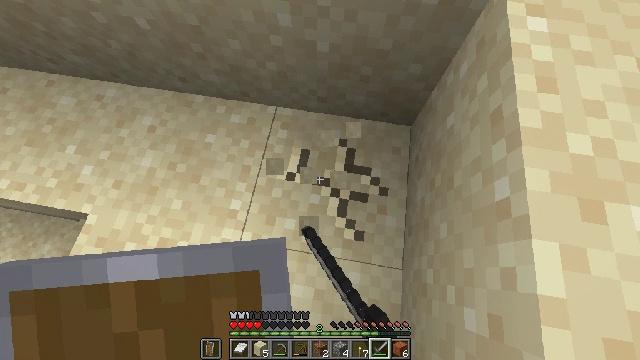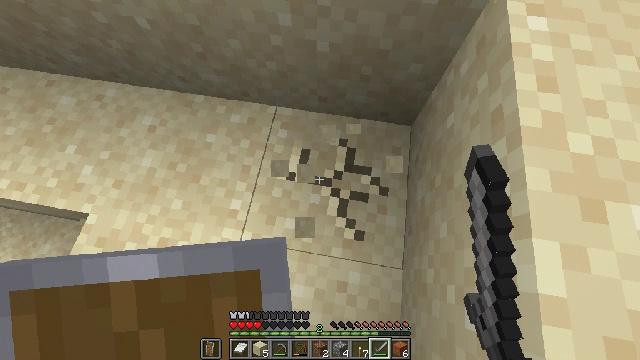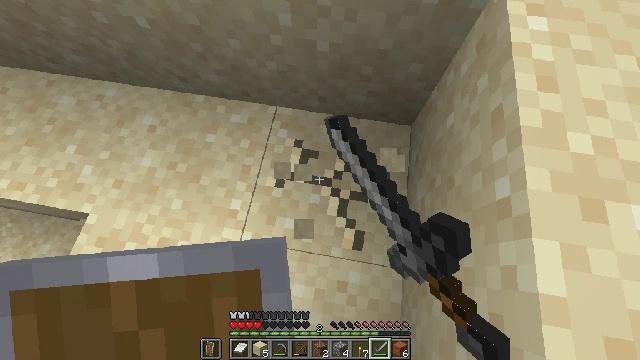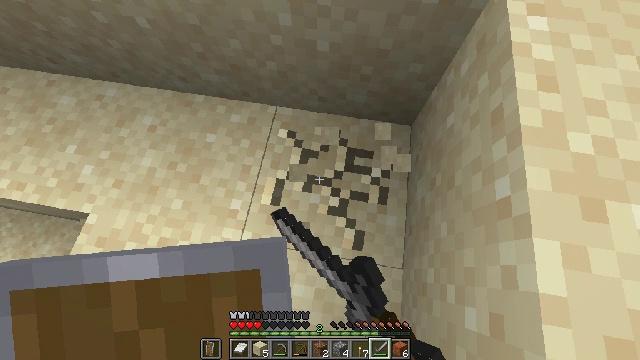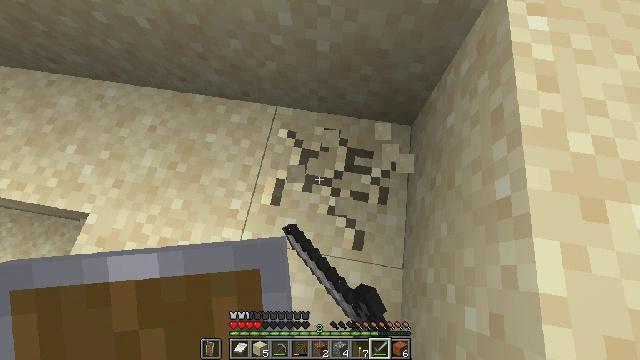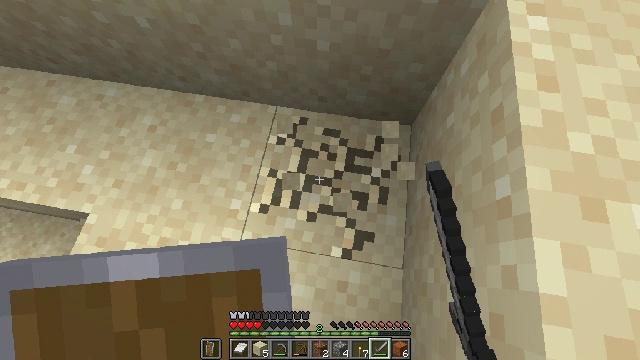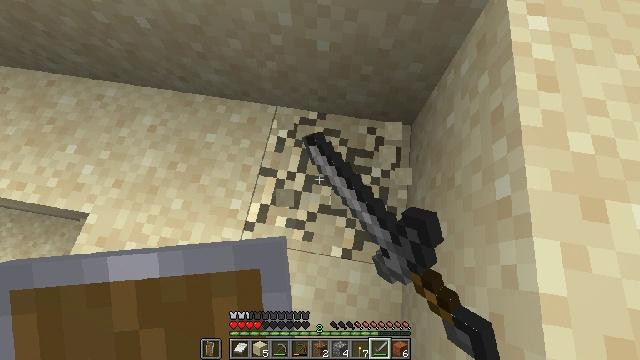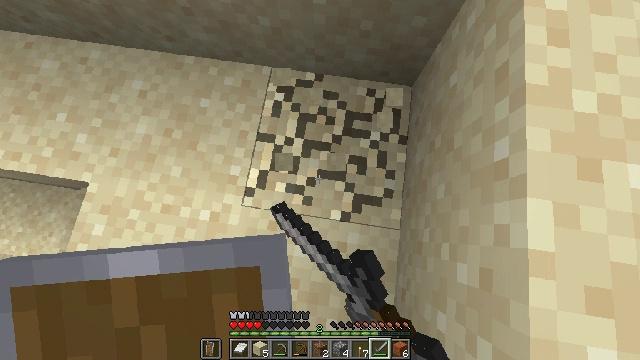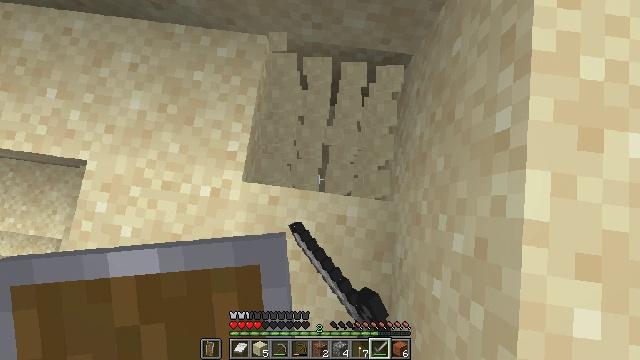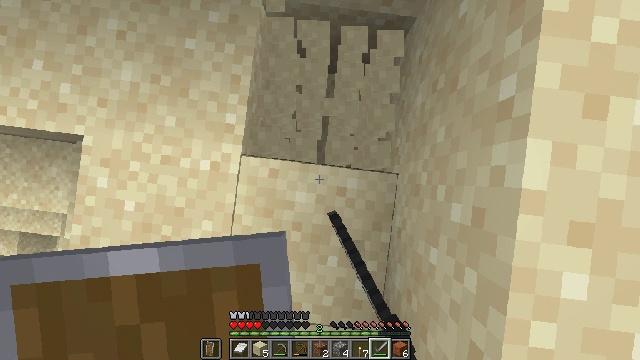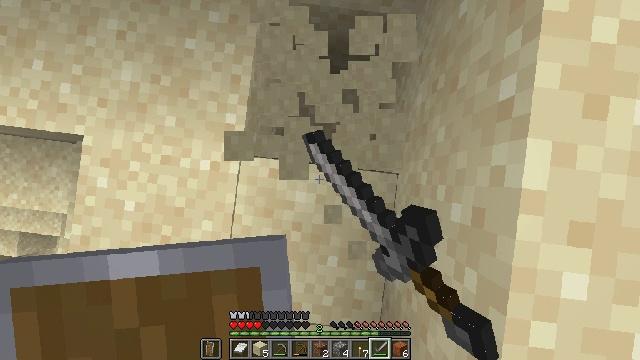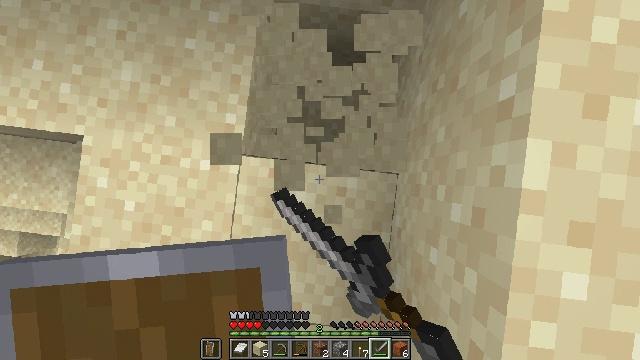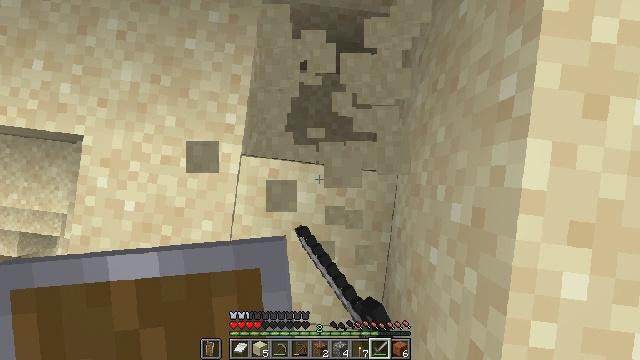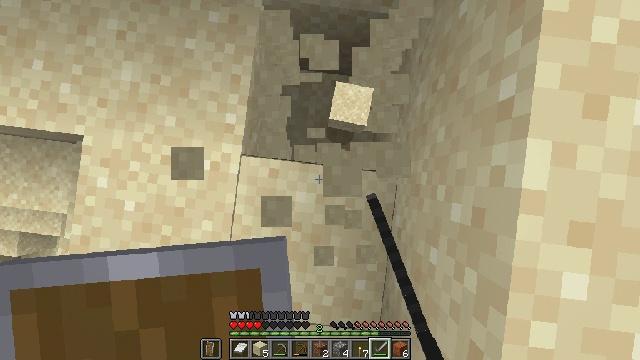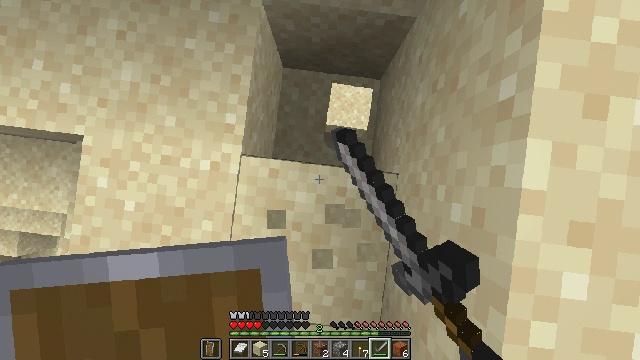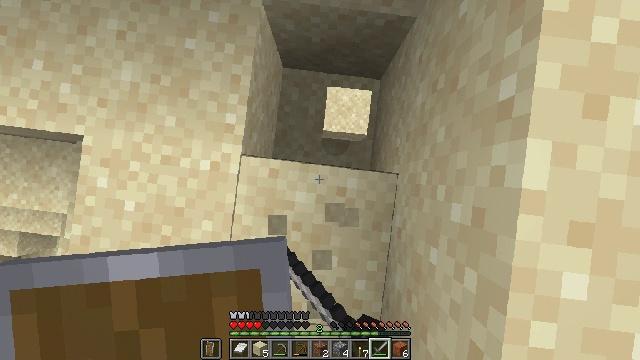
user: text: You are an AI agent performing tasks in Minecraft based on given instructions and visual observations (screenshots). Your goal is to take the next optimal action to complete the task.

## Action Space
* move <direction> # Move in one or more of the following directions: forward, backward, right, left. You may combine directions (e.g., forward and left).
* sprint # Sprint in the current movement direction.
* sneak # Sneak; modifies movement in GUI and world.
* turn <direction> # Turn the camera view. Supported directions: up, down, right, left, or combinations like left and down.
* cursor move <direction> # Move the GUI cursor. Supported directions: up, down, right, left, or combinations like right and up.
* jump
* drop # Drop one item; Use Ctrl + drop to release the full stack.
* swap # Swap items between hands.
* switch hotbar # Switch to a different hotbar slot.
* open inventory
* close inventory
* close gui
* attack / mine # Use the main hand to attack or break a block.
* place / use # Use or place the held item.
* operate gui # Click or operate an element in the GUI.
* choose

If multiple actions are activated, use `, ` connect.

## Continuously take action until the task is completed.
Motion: motion action
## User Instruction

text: Collect sand to make glass.
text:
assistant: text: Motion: attack / mine
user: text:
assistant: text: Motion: attack / mine
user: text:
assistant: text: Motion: attack / mine
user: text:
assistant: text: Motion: attack / mine
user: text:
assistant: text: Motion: attack / mine
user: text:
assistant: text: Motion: attack / mine
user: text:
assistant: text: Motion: turn right and down, attack / mine
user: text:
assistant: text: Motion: turn down, attack / mine
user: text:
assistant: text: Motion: turn down, attack / mine
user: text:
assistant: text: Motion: attack / mine
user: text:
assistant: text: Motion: attack / mine
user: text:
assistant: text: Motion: attack / mine
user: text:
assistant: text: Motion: attack / mine
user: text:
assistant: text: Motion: attack / mine
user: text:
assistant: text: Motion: attack / mine
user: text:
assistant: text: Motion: attack / mine
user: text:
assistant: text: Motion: attack / mine
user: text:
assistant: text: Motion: attack / mine
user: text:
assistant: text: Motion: attack / mine
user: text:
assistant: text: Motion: attack / mine
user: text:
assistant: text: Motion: attack / mine
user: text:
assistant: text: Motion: attack / mine
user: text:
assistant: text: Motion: attack / mine
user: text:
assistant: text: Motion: attack / mine
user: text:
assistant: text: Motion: attack / mine
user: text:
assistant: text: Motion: attack / mine
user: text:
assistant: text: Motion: attack / mine
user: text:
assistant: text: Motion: attack / mine
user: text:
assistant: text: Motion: attack / mine
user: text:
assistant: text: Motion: attack / mine